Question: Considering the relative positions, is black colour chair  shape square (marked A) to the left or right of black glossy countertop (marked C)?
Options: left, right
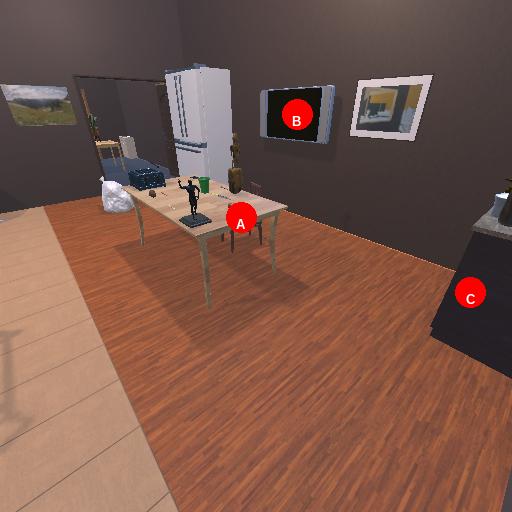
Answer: left